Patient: sex M, age 62
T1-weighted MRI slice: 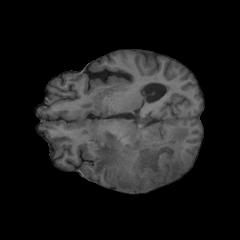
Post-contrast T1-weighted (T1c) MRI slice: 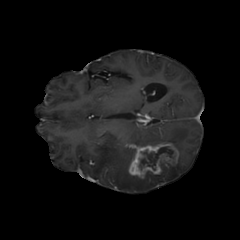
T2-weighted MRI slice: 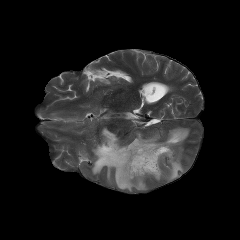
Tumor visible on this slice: yes
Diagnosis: Glioblastoma, IDH-wildtype
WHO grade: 4